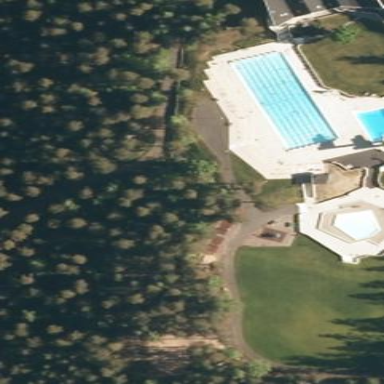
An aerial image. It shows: Swimming area within leisure pitch.